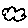
Label: cloud